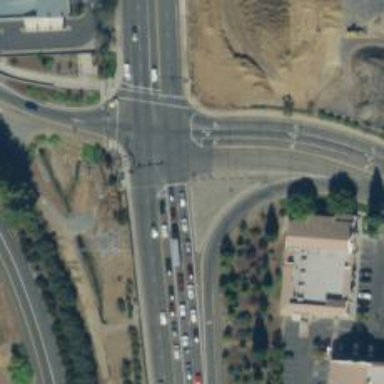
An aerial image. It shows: Secondary link road with asphalt surface.